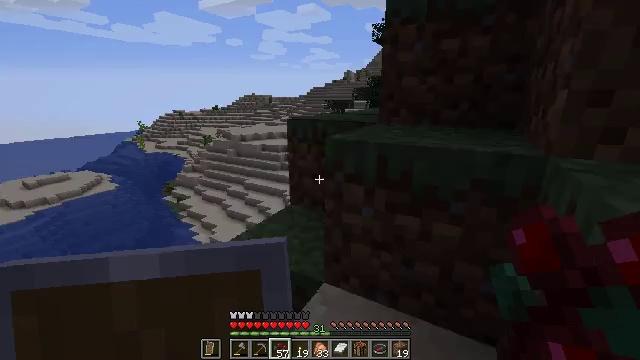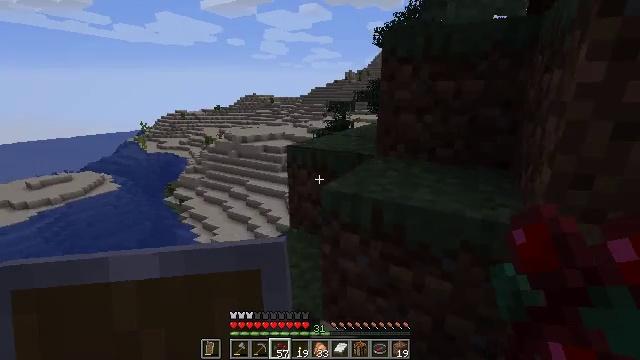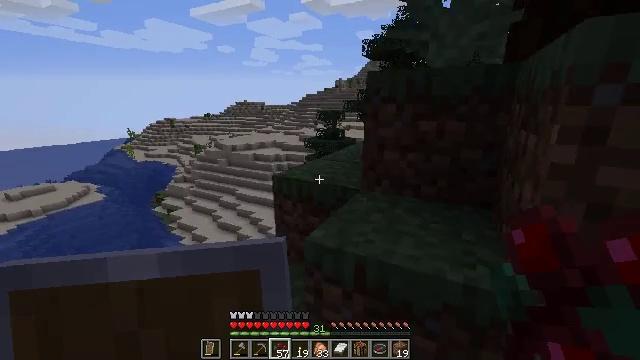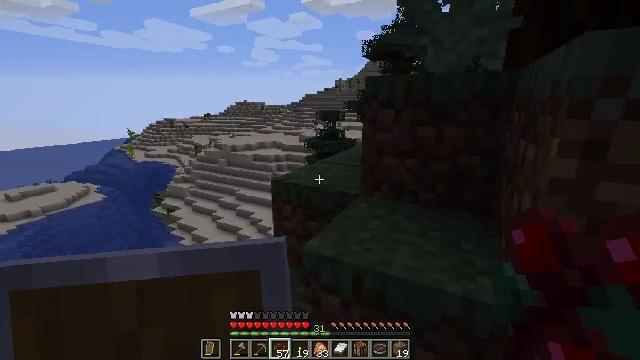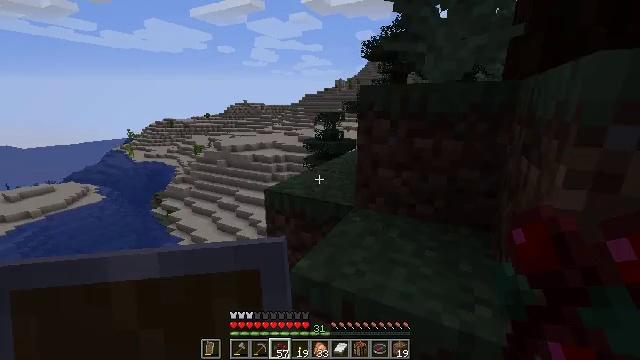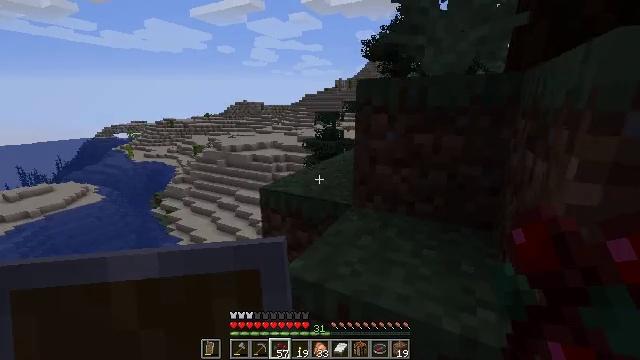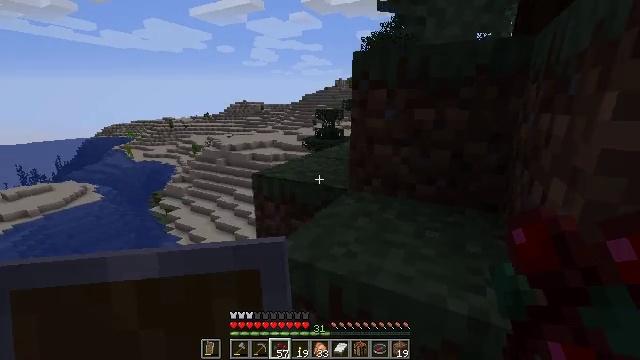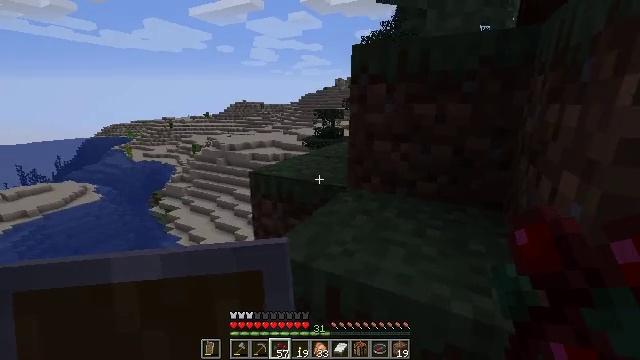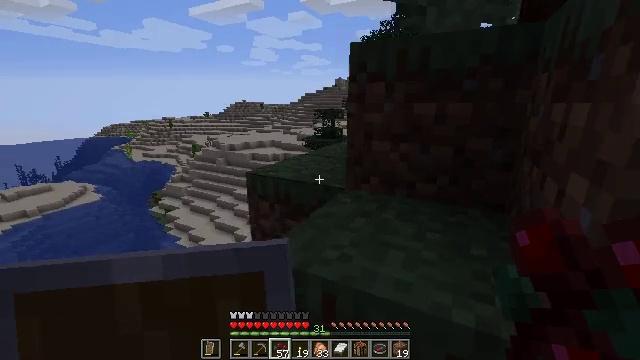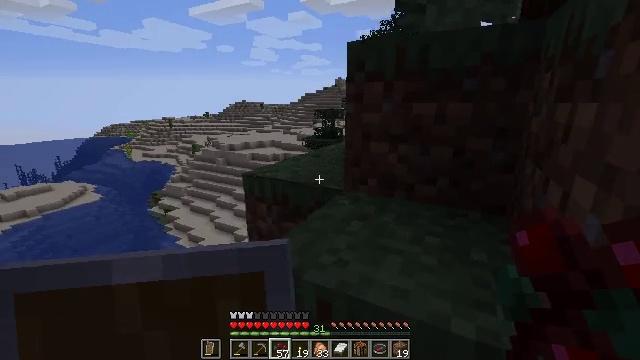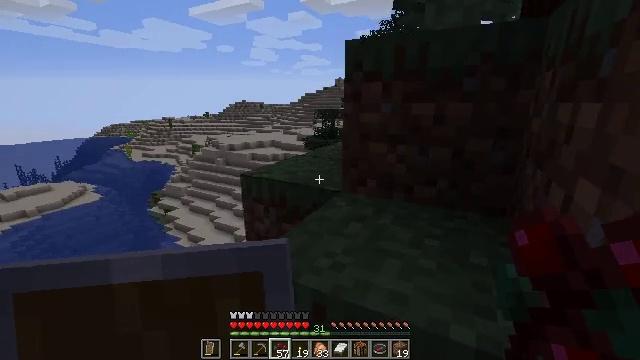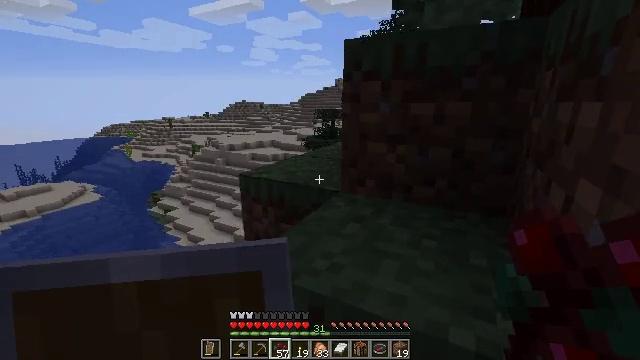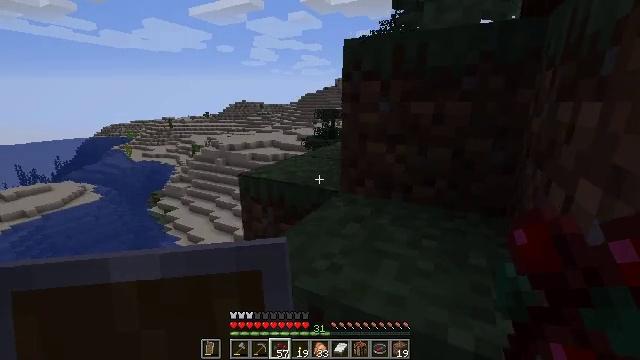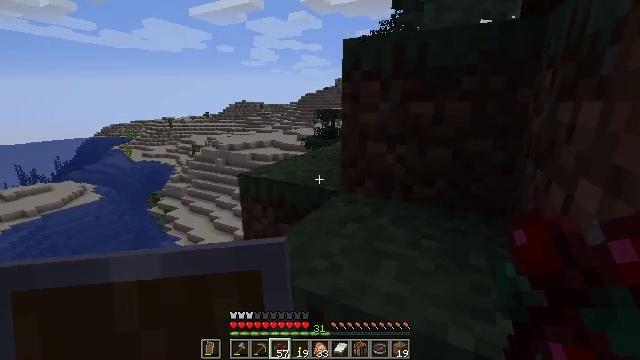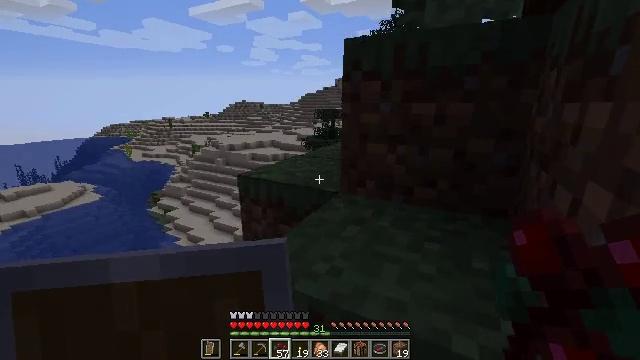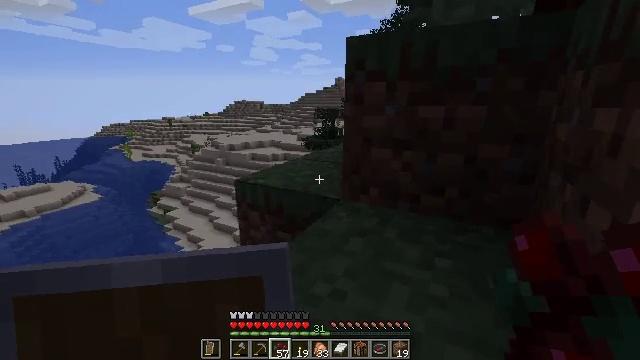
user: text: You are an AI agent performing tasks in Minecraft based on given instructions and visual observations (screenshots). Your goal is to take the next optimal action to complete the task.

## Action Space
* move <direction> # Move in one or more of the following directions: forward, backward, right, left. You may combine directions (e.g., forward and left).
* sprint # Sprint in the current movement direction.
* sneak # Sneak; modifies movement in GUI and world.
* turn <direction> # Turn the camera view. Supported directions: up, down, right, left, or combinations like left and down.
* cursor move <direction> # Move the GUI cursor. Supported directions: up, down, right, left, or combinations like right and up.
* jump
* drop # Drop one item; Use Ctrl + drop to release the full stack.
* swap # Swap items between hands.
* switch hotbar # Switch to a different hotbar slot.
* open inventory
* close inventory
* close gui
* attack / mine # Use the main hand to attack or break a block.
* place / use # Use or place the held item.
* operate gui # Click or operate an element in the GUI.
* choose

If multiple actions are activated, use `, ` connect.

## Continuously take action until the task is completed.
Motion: motion action
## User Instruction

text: Left click to mine the dead bush.
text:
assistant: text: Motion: move forward and move right, jump
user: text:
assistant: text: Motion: move forward and move right, turn right and up, jump
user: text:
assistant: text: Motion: no_op
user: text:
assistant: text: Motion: no_op
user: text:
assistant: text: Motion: no_op
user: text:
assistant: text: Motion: no_op
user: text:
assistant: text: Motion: no_op
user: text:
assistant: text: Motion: no_op
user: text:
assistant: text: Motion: no_op
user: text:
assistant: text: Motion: no_op
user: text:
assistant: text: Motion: no_op
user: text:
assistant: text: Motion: no_op
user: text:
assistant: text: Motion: no_op
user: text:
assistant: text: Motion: move forward
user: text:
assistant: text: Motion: move forward
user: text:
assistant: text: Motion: move forward, jump
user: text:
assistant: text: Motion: move forward, turn left, jump
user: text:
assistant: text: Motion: move forward, turn left, jump
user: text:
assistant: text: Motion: move forward and move right, turn left, jump
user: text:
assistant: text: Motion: move forward and move right, turn left, jump
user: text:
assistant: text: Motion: move forward and move right, turn left
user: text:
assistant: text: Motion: move forward and move right, turn left
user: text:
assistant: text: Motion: move forward, turn left and up
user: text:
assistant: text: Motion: move forward, turn left
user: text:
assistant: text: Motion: move forward
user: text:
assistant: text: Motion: move forward
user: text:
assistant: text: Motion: move forward
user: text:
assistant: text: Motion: move forward, turn right and down
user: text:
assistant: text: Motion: move forward, turn right and down, jump
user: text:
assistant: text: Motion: move forward, turn right and down, jump